Question: I am trying to run a basic restful service in eclipse with jboss. I run the program on the jboss 7 server and I then send a get request through the chrome extension postman. using the url:
'''
http://localhost:8080/SIMSWEB/MyRESTApplication
'''
Except I always get a 404 error response, My web.xml file and service files seem in order so Im unsure what the problem is, any help would be greatly appreciated.
Here is my HelloWorldSerice file:
'''
package com.sims.webservices;
import javax.inject.Inject;
import javax.ws.rs.Produces;
import javax.ws.rs.GET;
import javax.ws.rs.Path;
import com.sims.model.business.Parentbean;
@Path("/MyRESTApplication")
public class HelloWorldResource {
@Inject
private Parentbean subjectbean;
@GET()
@Produces("text/plain")
public String sayHello() {
return "Hello World!";
}
}
'''
And here is my web.xml file:
'''
<?xml version="1.0" encoding="UTF-8"?>
<web-app xmlns:xsi="http://www.w3.org/2001/XMLSchema-instance" xmlns="http://java.sun.com/xml/ns/javaee" xmlns:web="http://java.sun.com/xml/ns/javaee/web- app_2_5.xsd" xsi:schemaLocation="http://java.sun.com/xml/ns/javaee http://java.sun.com/xml/ns/javaee/web-app_3_0.xsd" version="3.0">
<display-name>SIMSWEB</display-name>
<welcome-file-list>
<welcome-file>index.html</welcome-file>
<welcome-file>index.htm</welcome-file>
<welcome-file>index.jsp</welcome-file>
<welcome-file>default.html</welcome-file>
<welcome-file>default.htm</welcome-file>
<welcome-file>default.jsp</welcome-file>
</welcome-file-list>
<servlet>
<servlet-name>Resteasy</servlet-name>
<servlet-class>org.jboss.resteasy.plugins.server.servlet.HttpServletDispatcher</servlet-class>
</servlet>
<servlet-mapping>
<servlet-name>Resteasy</servlet-name>
<url-pattern>/*</url-pattern>
</servlet-mapping>
<context-param>
<param-name>javax.ws.rs.Application</param-name>
<param-value>org.jboss.samples.rs.webservices.MyRESTApplication</param-value>
</context-param>
<listener>
<listener-class>org.jboss.resteasy.plugins.server.servlet.ResteasyBootstrap</listener-class>
</listener>
<servlet>
<servlet-name>Faces Servlet</servlet-name>
<servlet-class>javax.faces.webapp.FacesServlet</servlet-class>
<load-on-startup>1</load-on-startup>
</servlet>
<servlet-mapping>
<servlet-name>Faces Servlet</servlet-name>
<url-pattern>/faces/*</url-pattern>
</servlet-mapping>
</web-app>
'''

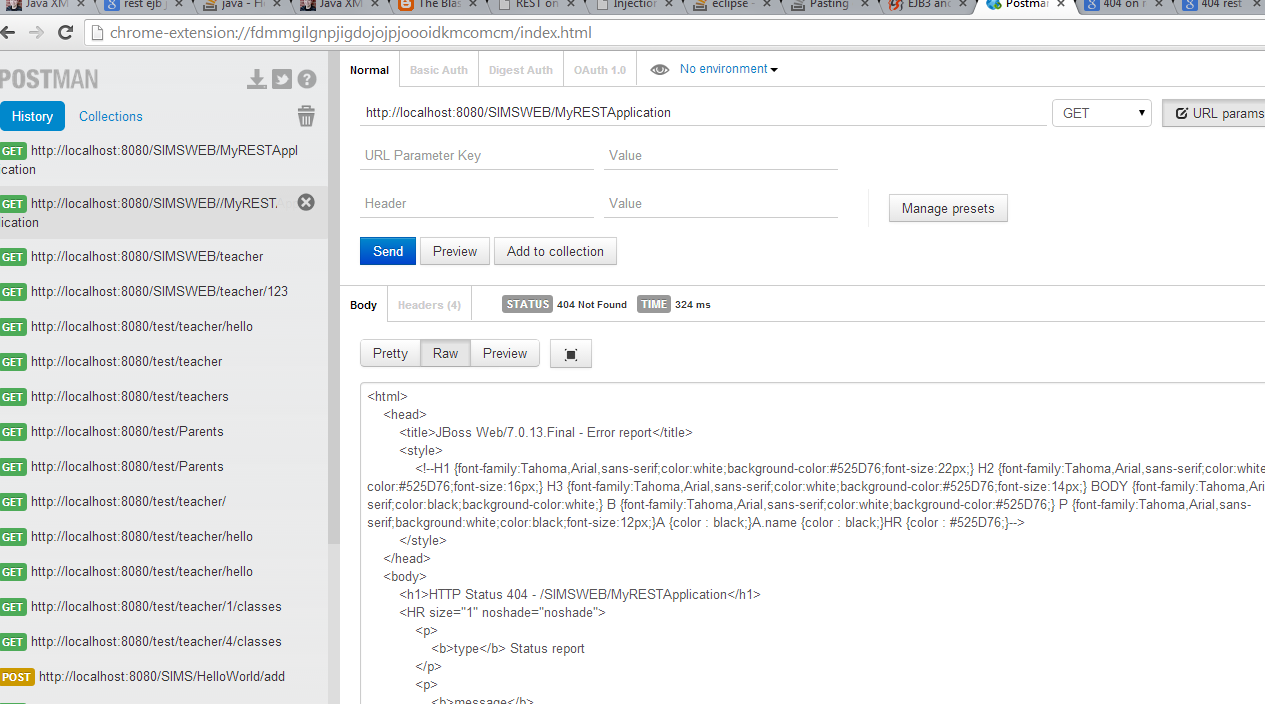
Answer: Not sure, what exactly the problem is but I got it working for you. I have shared the war file
<URL>
You may want to check your libraries and org.jboss.samples.rs.webservices.MyRESTApplication java file.
By the way, upon the deployment I could access
'''
http://localhost:8080/SIMSWEB/MyRESTApplication
'''
and see "Hello World!"